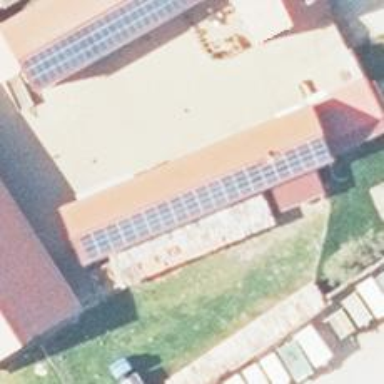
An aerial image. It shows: Small solar photovoltaic panel used as generator to produce electricity.